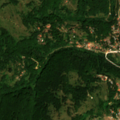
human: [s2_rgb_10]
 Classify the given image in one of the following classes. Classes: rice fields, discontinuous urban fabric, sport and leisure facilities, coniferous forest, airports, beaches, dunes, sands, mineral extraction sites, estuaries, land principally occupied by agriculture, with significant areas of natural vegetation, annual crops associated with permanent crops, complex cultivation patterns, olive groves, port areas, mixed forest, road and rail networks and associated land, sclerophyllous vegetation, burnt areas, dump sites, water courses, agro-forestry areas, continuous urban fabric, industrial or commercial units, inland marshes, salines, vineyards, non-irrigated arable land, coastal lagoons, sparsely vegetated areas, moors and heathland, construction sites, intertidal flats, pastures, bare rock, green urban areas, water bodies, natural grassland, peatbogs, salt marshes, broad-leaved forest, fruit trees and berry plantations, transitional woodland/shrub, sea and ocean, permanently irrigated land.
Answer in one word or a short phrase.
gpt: discontinuous urban fabric, land principally occupied by agriculture, with significant areas of natural vegetation, broad-leaved forest, natural grassland, transitional woodland/shrub, water bodies